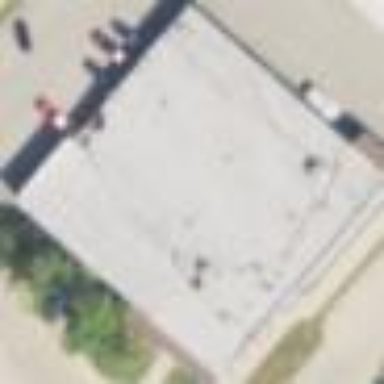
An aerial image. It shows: Building housing bowling alley.